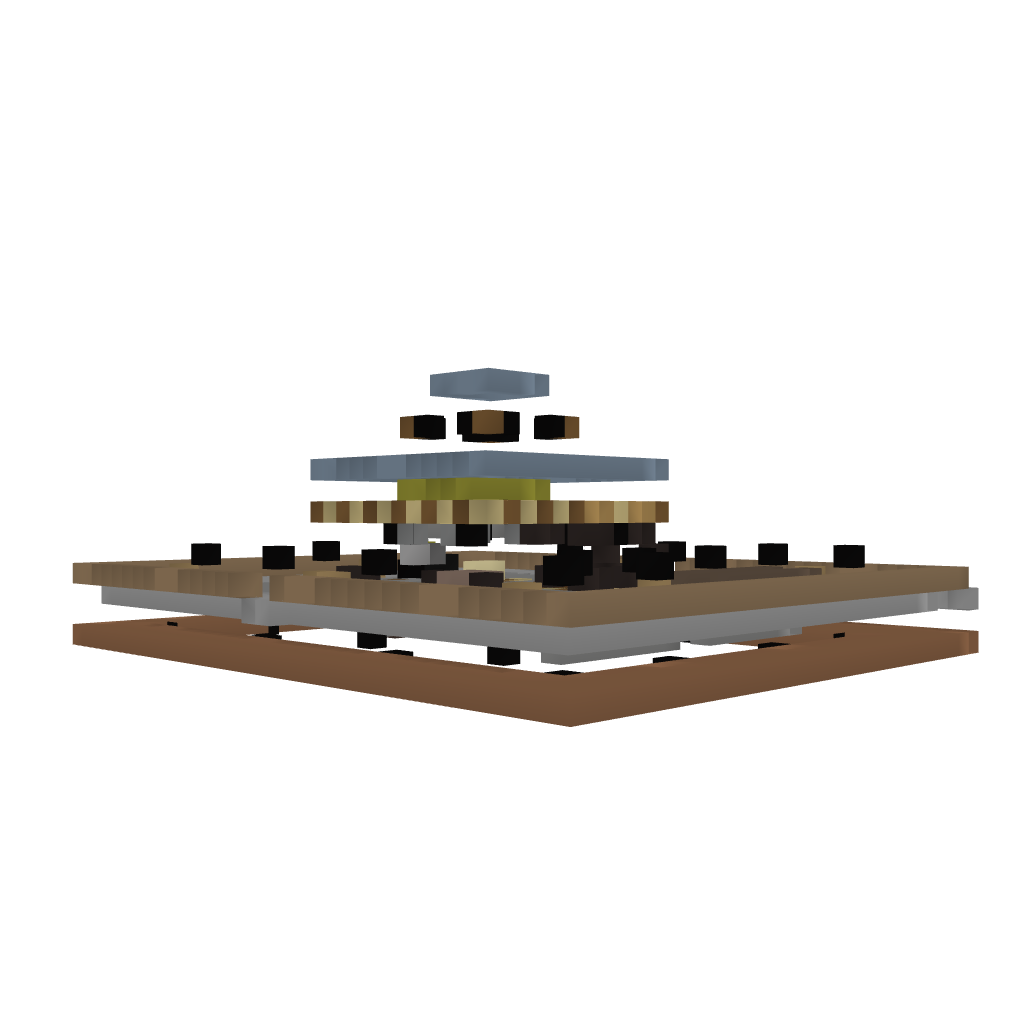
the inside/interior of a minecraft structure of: Fazendinha - Small Farm